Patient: sex M, age 78
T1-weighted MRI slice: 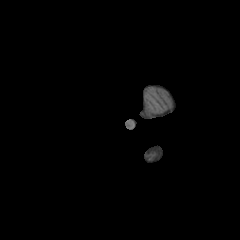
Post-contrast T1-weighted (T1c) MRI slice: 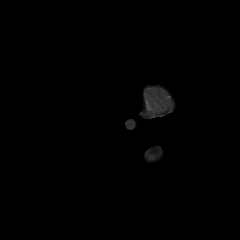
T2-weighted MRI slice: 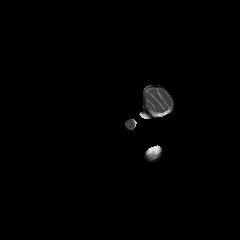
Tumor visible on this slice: no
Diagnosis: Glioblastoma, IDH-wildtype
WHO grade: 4